Question: What is the meaning of this Android SDK icon?

I even open the manual only to see 100's beautiful icons and their descriptions except for this one.
[EDIT] I am specifically asking about the white triangle seen on many folders.
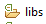
Answer: > What is the meaning of this Android SDK icon?
This icon is not from the Android SDK. It is from Eclipse, with the Android Developer Tools plugin.
> I specifically asking about the white triangle seen on many folders
I believe that is the letter "a", and AFAIK it signifies a folder that is managed by the Android Developer Tools plugin (versus other folders managed more natively by Eclipse, or ones ignored by the build tools entirely).